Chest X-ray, PA view. Patient: 43 years old, sex F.
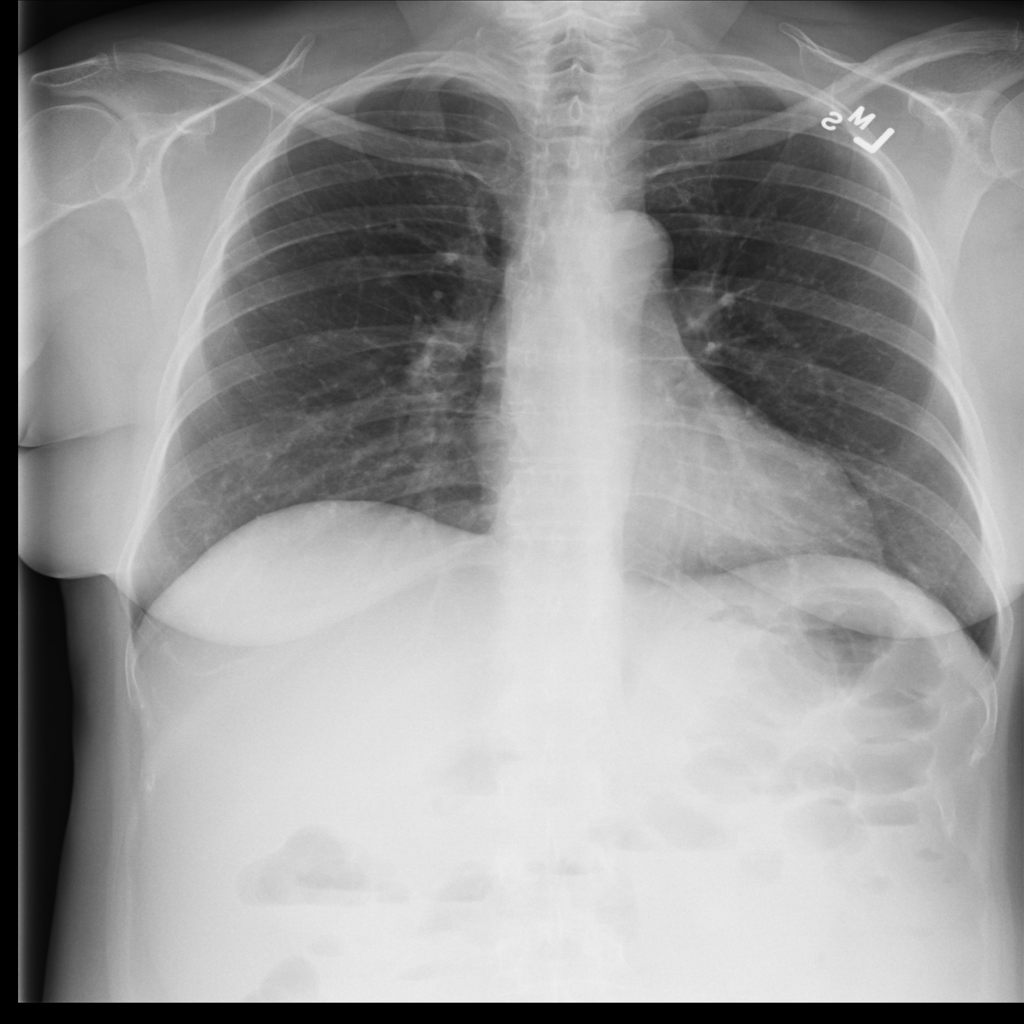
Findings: No Finding